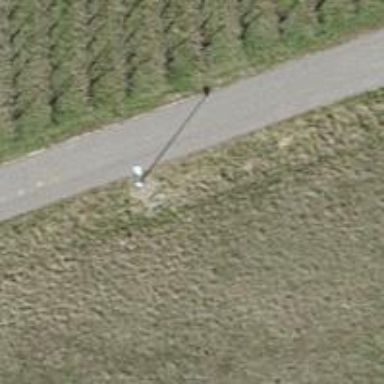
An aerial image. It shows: Support pole.